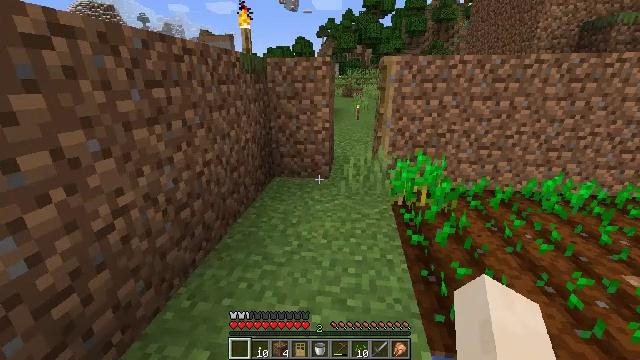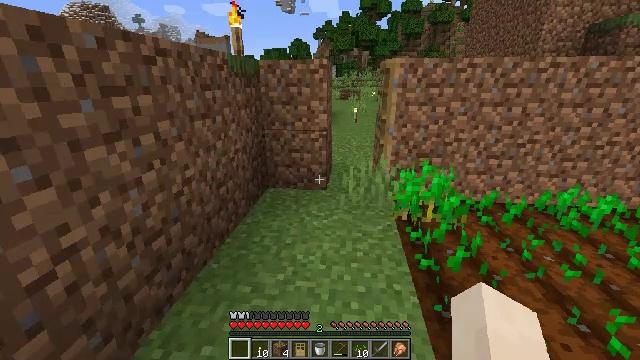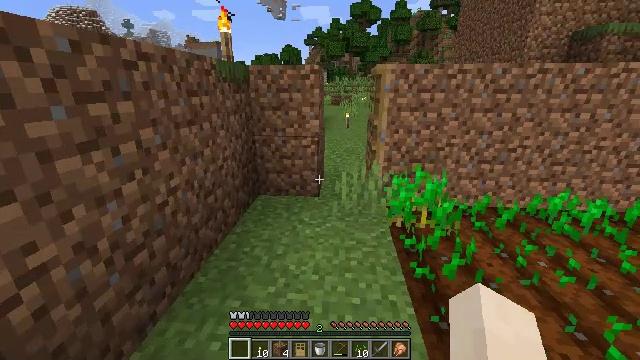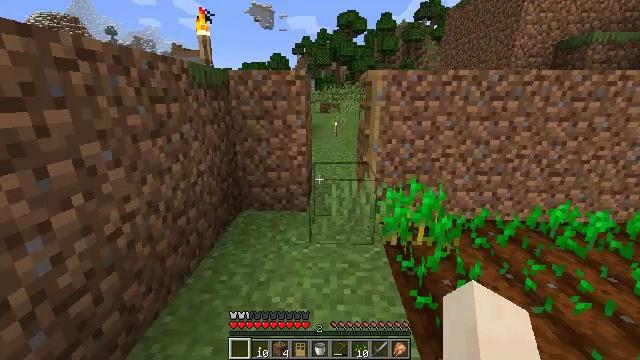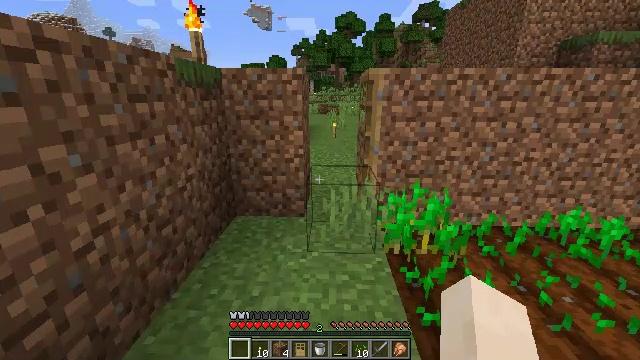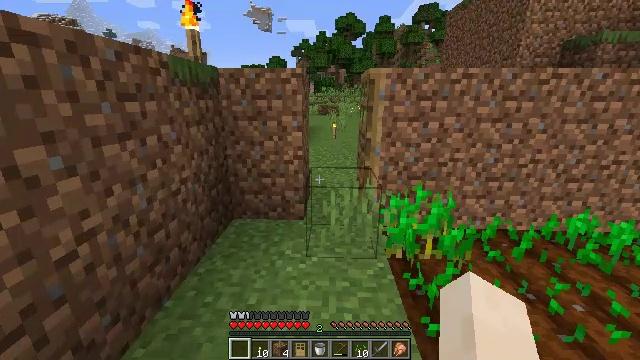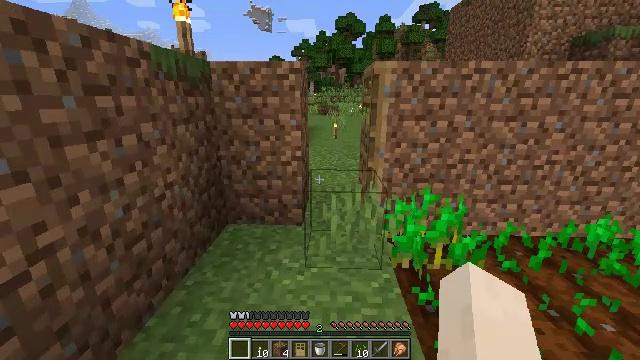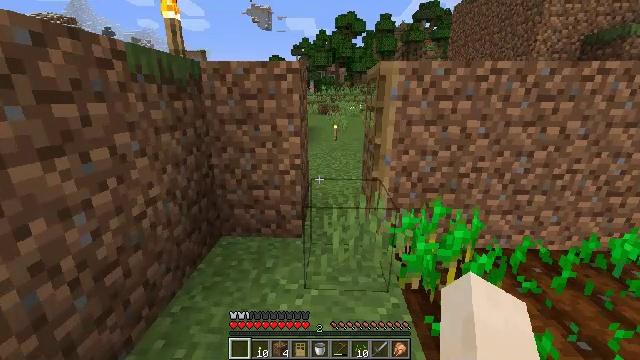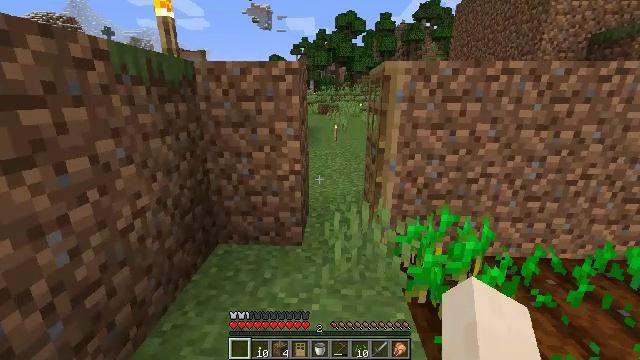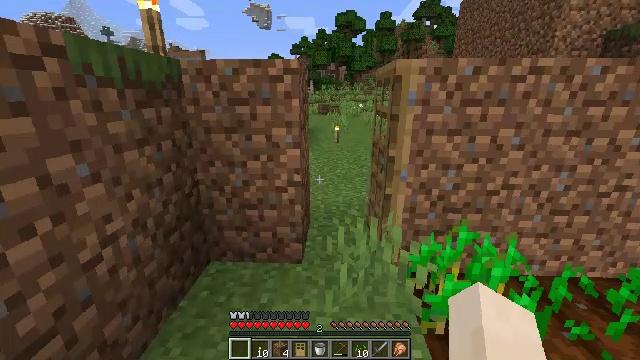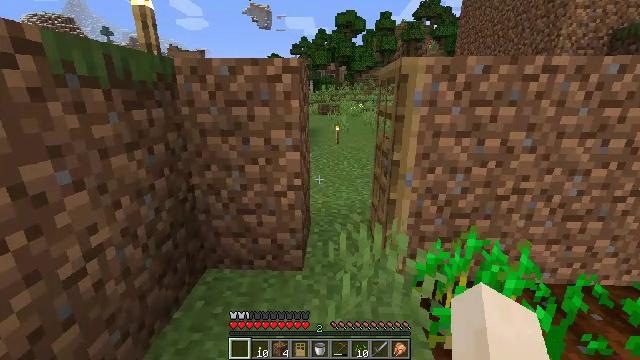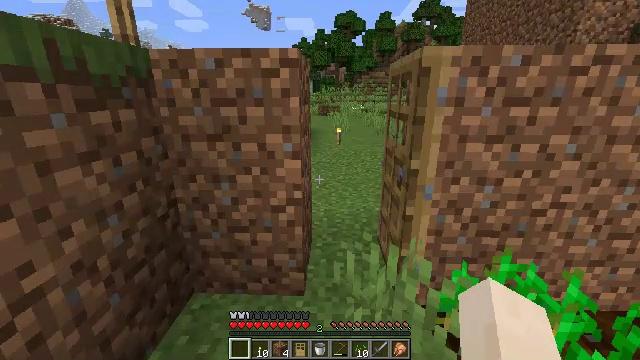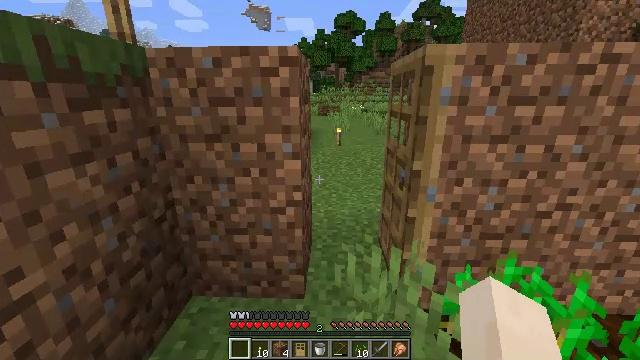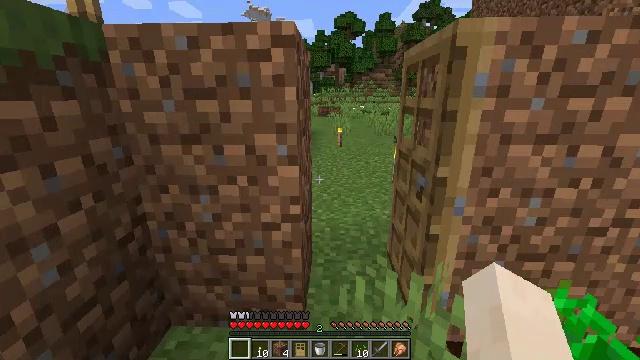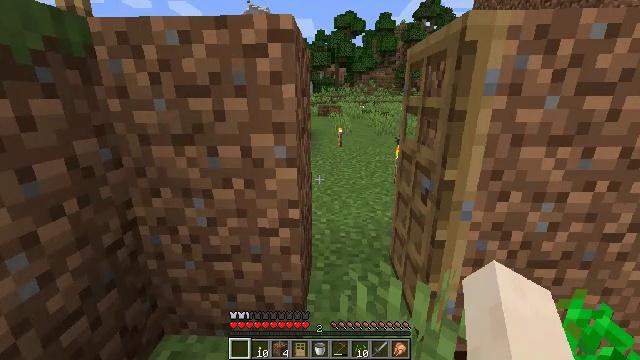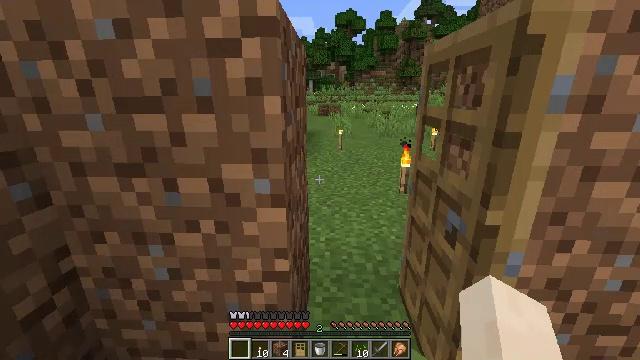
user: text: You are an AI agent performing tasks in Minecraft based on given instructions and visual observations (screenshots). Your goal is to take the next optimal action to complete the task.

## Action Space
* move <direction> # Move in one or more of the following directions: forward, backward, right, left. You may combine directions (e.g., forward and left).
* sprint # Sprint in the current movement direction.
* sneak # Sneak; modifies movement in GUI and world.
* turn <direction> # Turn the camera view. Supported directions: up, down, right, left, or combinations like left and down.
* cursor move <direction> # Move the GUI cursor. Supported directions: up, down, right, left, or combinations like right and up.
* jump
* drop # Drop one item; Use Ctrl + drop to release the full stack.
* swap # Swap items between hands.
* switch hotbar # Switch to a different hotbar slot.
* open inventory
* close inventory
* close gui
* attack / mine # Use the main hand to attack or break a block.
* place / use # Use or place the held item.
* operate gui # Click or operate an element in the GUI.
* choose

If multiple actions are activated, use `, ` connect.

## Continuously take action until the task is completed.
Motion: motion action
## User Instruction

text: Break the oak fence gate to collect it.
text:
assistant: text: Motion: move forward
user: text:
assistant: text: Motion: move forward, turn right and up
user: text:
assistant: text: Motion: move forward, turn right and up
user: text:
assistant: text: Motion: move forward
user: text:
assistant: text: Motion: move forward
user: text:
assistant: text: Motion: move forward
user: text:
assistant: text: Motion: move forward
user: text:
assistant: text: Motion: move forward
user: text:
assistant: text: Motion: move forward
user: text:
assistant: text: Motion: move forward
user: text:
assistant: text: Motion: move forward
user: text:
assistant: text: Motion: move forward
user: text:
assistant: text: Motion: move forward
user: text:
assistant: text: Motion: move forward
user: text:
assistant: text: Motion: move forward
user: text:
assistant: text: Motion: move forward
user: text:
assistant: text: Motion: move forward
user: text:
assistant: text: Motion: move forward
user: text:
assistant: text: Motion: move forward
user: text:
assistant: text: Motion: move forward and move right
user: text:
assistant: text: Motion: move forward and move right
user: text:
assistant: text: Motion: move forward and move right
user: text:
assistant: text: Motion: move forward and move right
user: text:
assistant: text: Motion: move forward
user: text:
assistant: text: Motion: move forward
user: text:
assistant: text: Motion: move forward
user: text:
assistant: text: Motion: move forward
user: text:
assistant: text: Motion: move forward
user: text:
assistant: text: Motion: move forward
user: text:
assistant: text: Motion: move forward